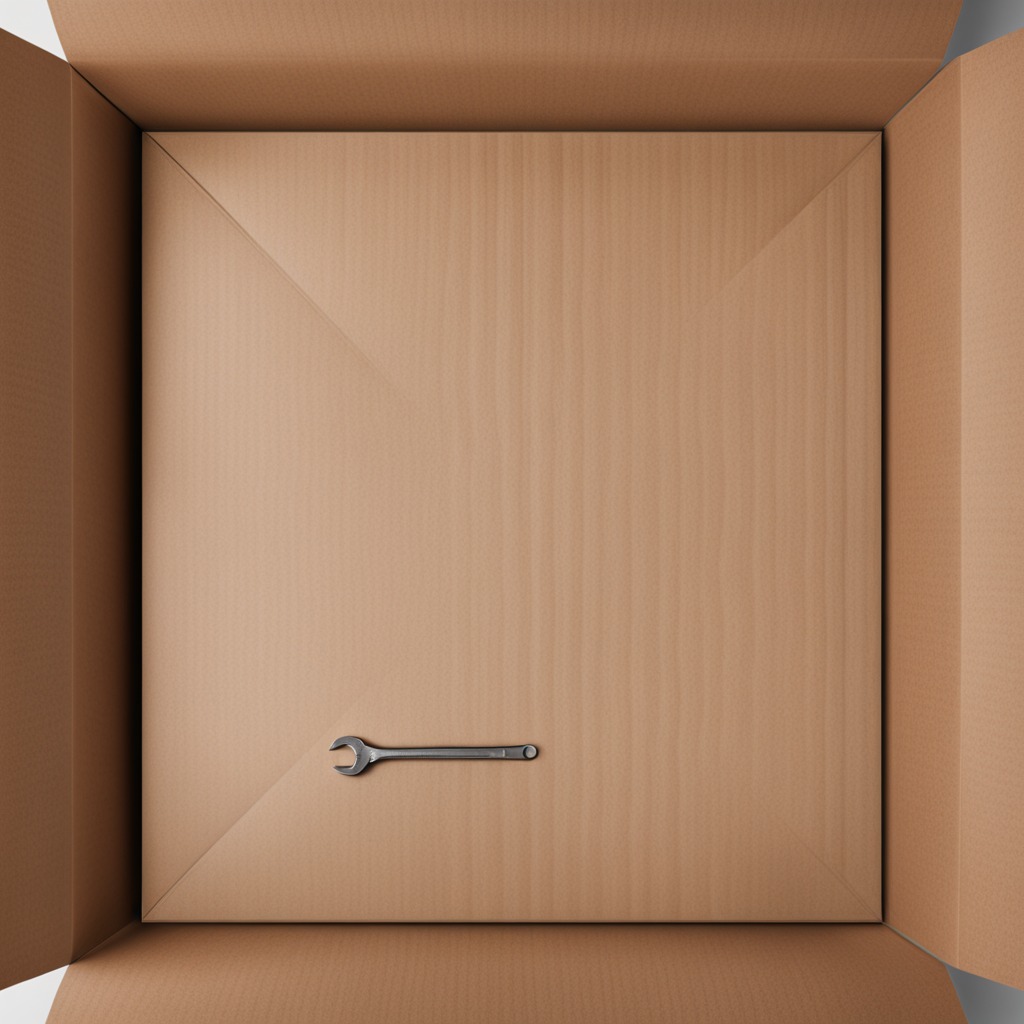
An wrench is lying on the cardboard box surface in the outdoor workshop.